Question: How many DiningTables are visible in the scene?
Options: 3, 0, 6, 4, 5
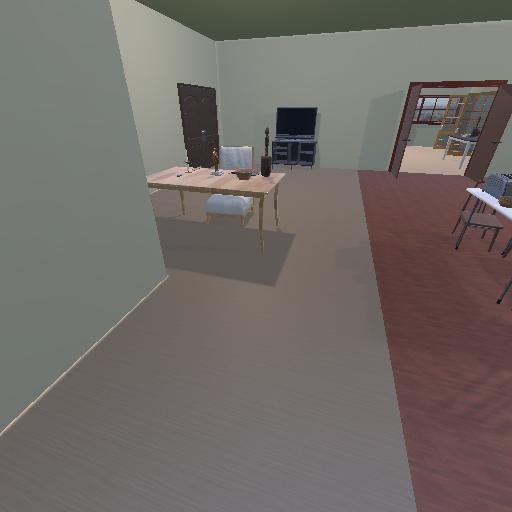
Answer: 3